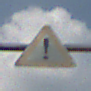
Verkehrszeichen: Gefahrenstelle
Umgebung: Outdoor, Nature
Tageszeit: MorningAfternoon
Wetter: PartlyCloudy
Licht: Natural
Jahreszeit: NotSpecified
Kontrast: HighContrast